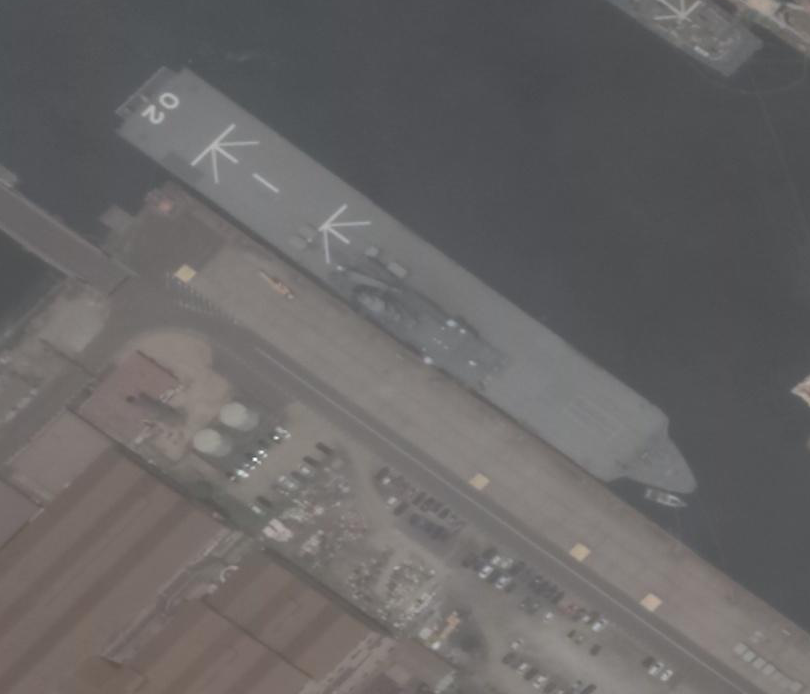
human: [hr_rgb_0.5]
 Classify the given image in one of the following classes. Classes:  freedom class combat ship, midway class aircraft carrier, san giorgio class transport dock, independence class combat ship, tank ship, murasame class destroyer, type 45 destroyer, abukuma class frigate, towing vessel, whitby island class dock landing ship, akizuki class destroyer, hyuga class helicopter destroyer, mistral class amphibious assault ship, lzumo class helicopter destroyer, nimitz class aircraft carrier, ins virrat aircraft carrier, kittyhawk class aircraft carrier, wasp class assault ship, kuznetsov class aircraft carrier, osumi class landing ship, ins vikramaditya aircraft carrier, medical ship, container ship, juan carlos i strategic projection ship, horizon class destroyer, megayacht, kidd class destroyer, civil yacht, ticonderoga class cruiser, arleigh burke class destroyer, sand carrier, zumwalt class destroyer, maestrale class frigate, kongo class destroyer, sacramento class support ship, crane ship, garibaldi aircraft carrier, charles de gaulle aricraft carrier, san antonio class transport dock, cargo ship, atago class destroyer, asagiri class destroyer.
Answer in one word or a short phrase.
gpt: Osumi class landing ship